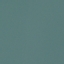
Land use / land cover class: SeaLake